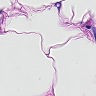
Metastatic tissue present: no